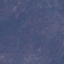
Land use / land cover: HerbaceousVegetation